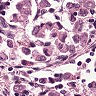
Metastatic tissue present: yes